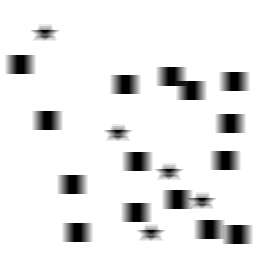
Squares: 15
Triangles: 0
Stars: 5
Total shapes: 20